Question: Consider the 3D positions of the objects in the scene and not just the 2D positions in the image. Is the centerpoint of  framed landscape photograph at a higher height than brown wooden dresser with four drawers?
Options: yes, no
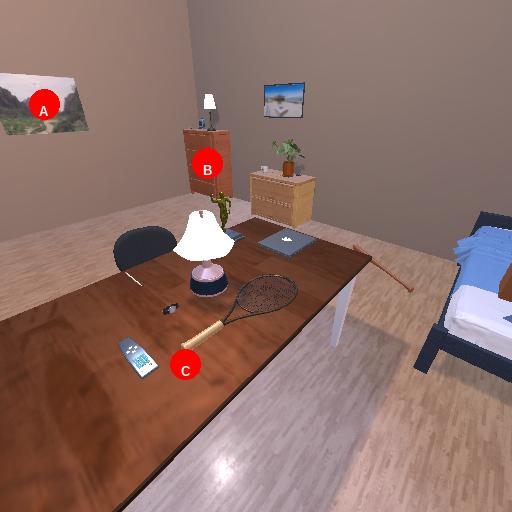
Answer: yes